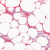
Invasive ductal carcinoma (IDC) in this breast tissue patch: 0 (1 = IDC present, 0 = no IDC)